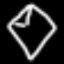
Label: diamond